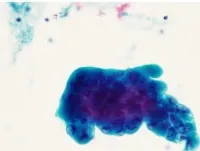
(B) Pap stain 400 times.
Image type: pathology (papanicolaou)